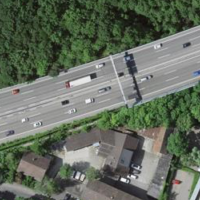
EUNIS habitat code: 57
Species observed at this site:
Symphoricarpos albus